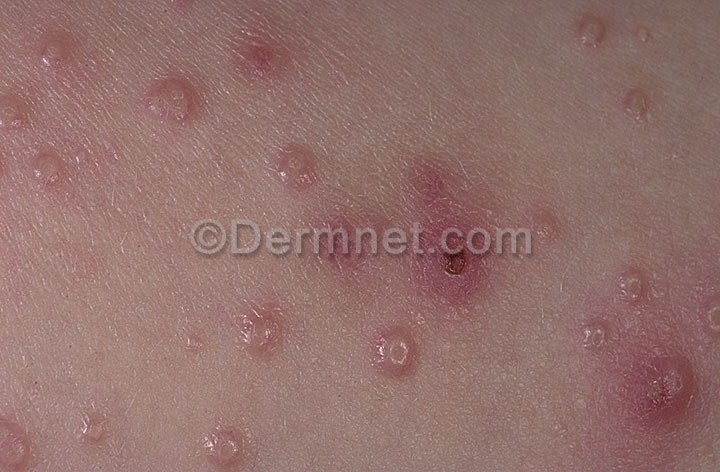
Disease: Warts Molluscum and other Viral Infections